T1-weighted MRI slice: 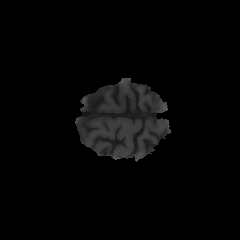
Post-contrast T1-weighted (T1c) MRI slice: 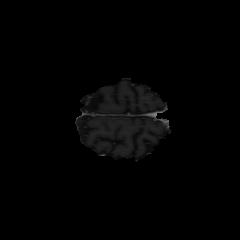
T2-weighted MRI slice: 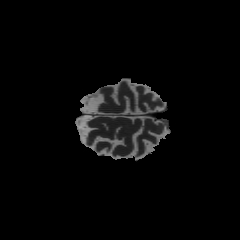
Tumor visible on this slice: no